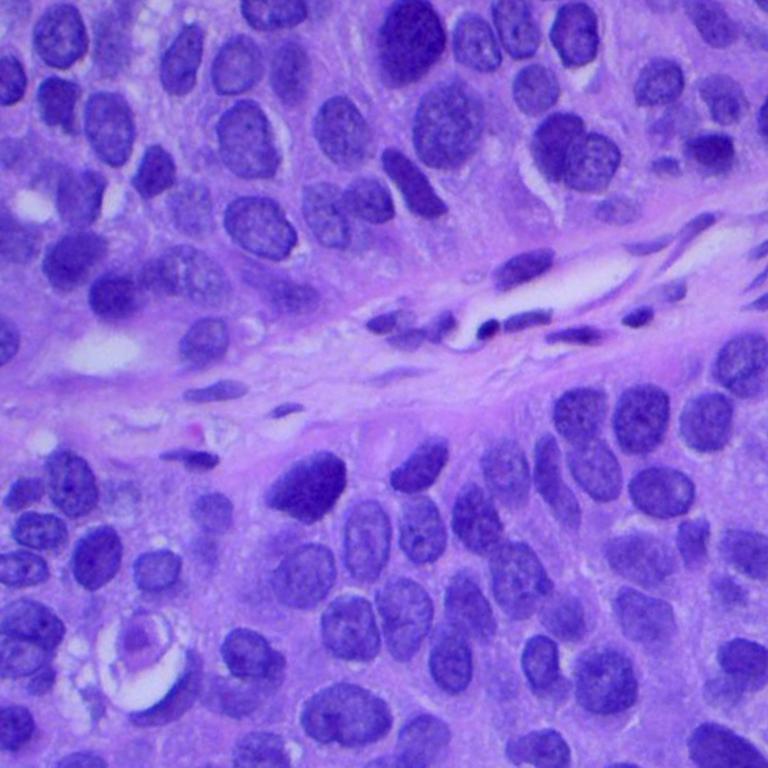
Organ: lung
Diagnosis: squamous carcinomas